Interaction volume radius: 10 \u00c5
Interaction volume height: 15 \u00c5
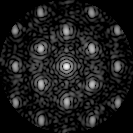
Disorder parameter: 0.3088